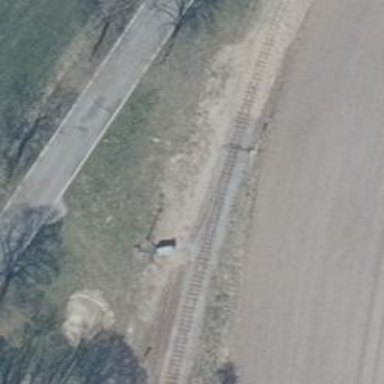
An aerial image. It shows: Preserved railway halt station.